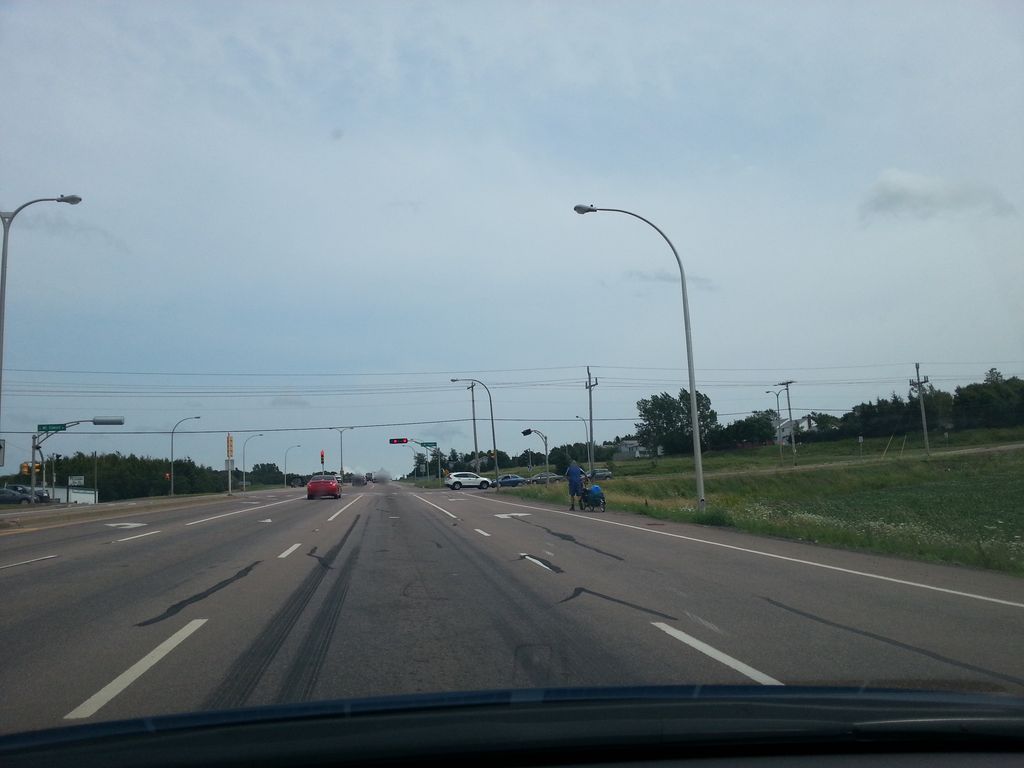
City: charlottetown